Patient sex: F
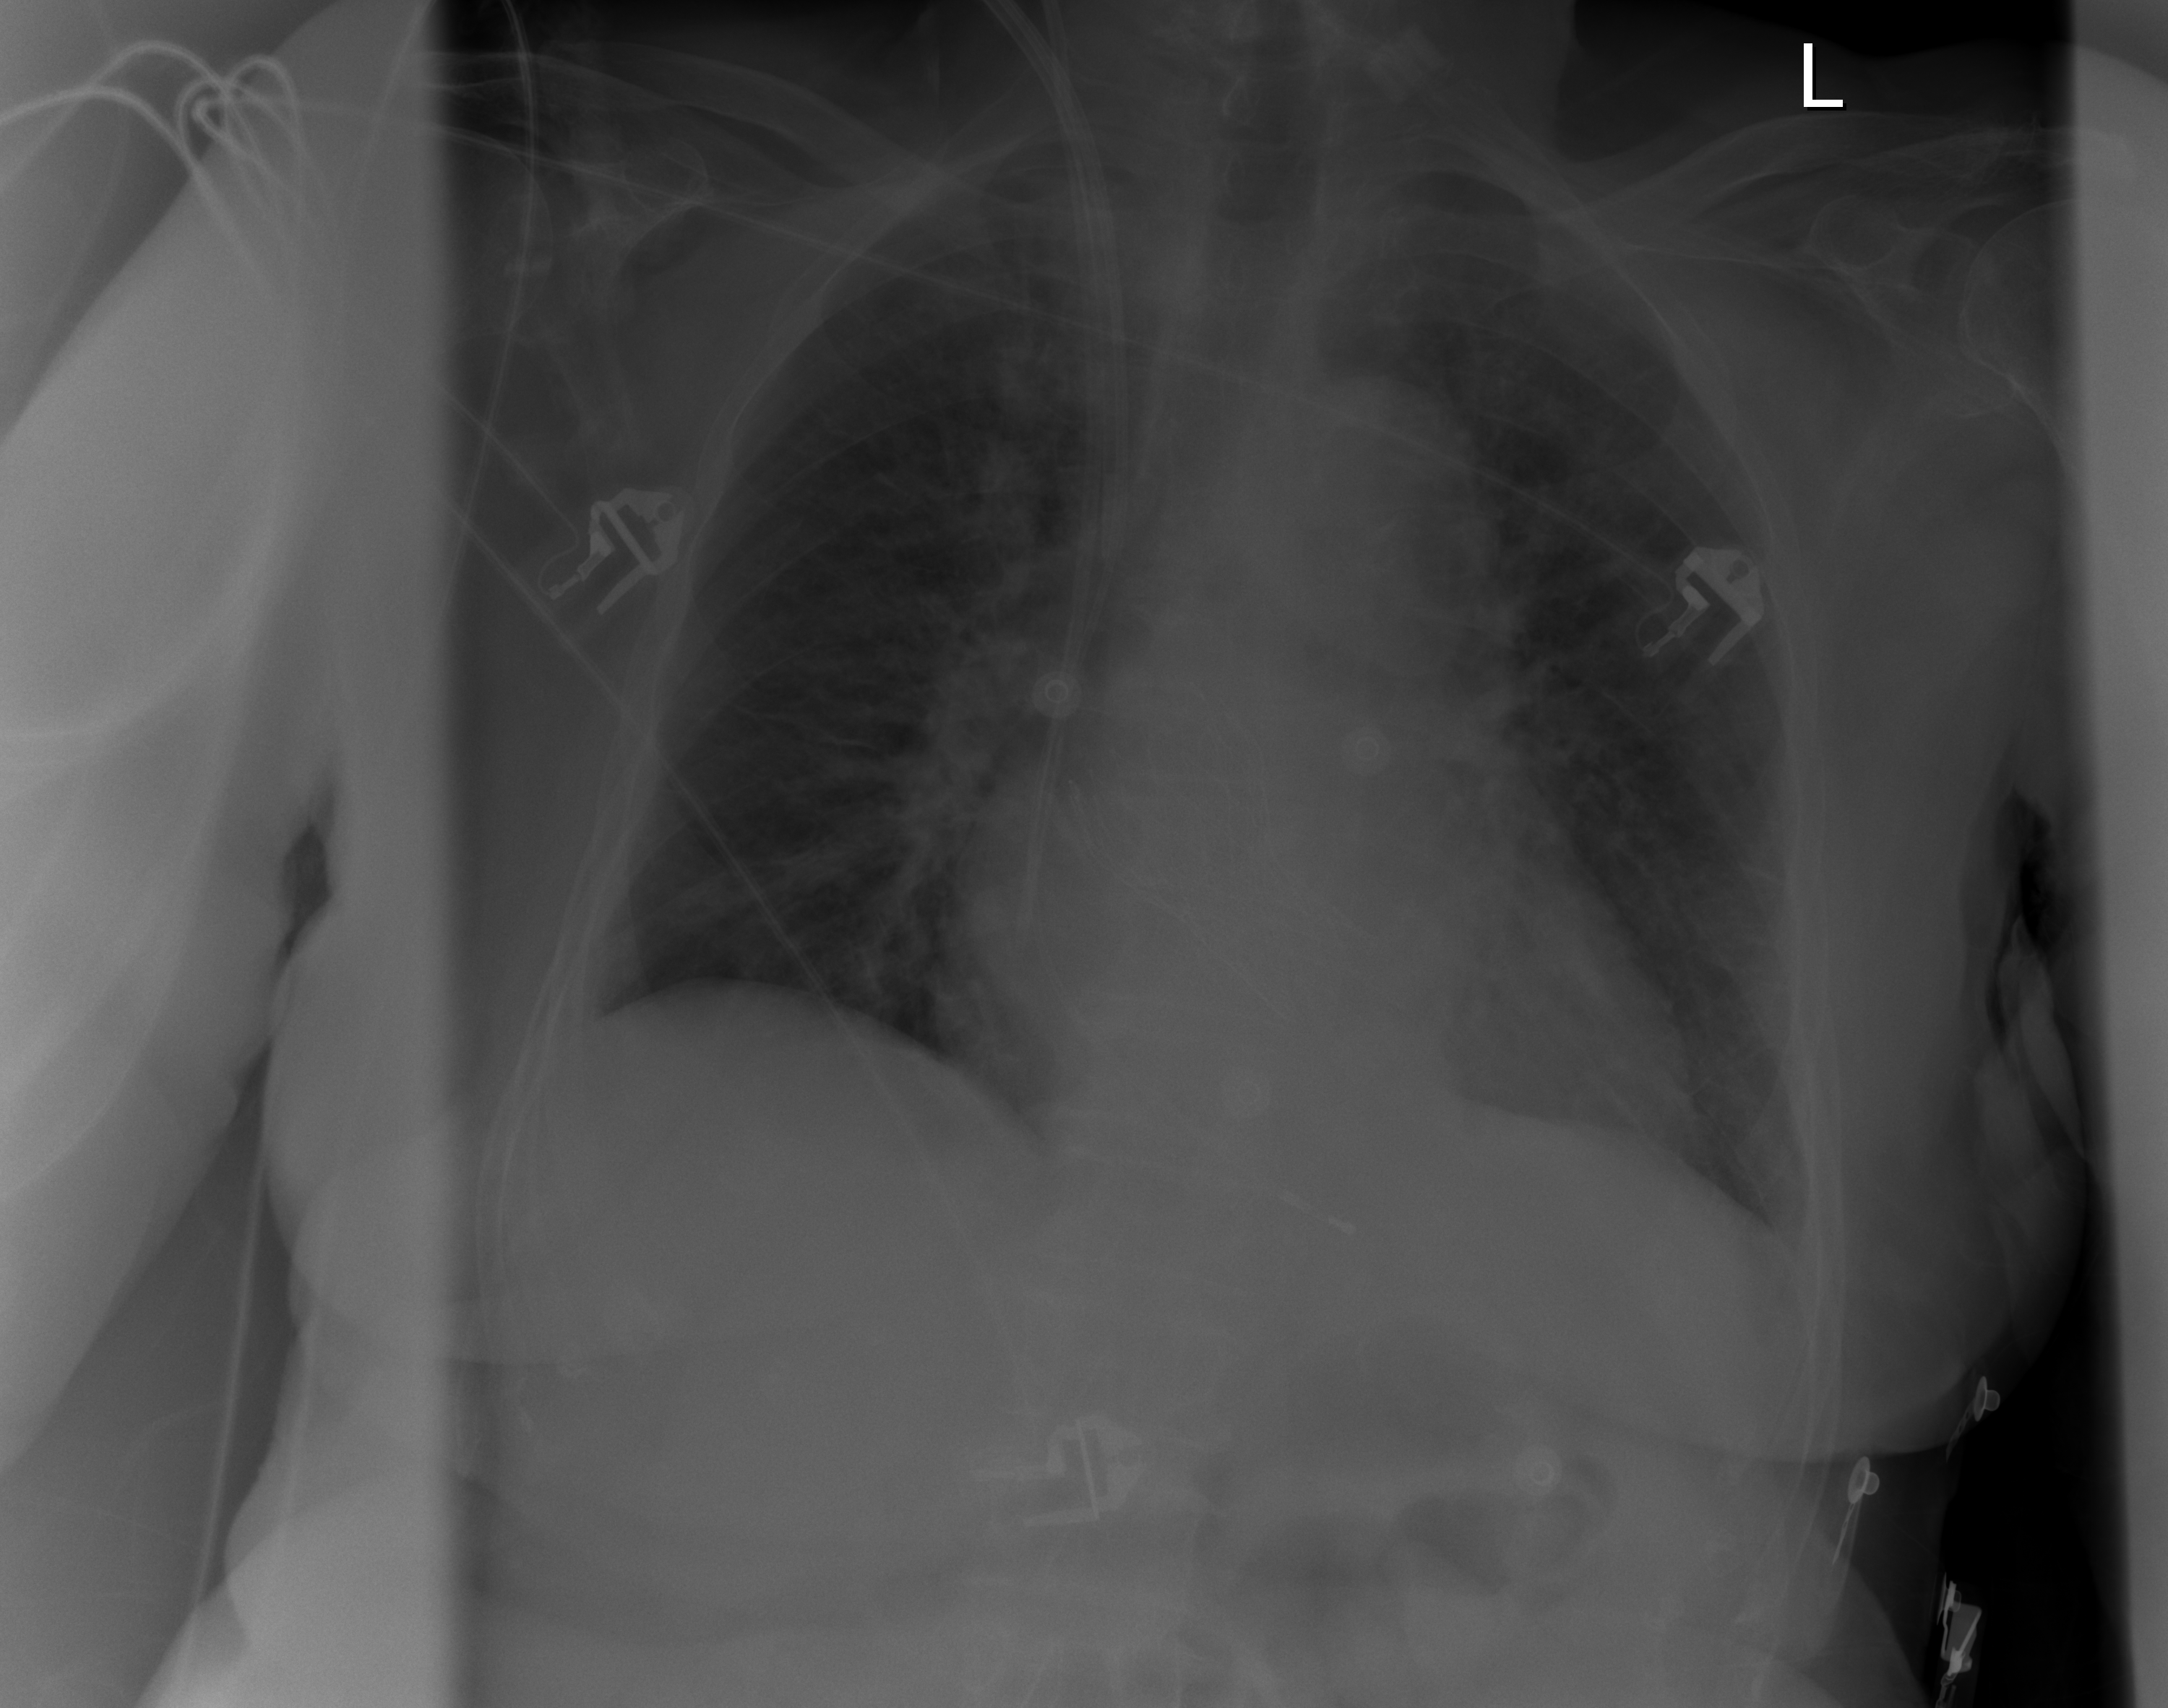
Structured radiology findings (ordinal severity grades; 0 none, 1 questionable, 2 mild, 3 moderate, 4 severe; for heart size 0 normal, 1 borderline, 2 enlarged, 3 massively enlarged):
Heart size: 2
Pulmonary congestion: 2
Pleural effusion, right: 0
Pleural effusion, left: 1
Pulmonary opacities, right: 0
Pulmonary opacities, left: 0
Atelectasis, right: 2
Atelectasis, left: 2